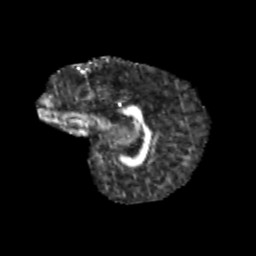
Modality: FA
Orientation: sagittal
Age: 11
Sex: male
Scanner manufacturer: siemens
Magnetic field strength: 3 T
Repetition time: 3.8 s
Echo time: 0.07 s